Question: I have a rectangular sprite image that is 120px x 40px. When someone select the image I want the right side of the selected image to turn into an arrow pointing right.
I know how to use border-radius but that gives a curves whereas I want a point.
Using css how would I turn the right side of an image into a arrow?
Thanks
Basically I want to perform a border-radius only on the right side, but instead of curved pointed like an arrow.
'''
.selected {
-webkit-border-radius: 0px 25px 25px 0px;
border-radius: 0px 25px 25px 0px;
}
'''

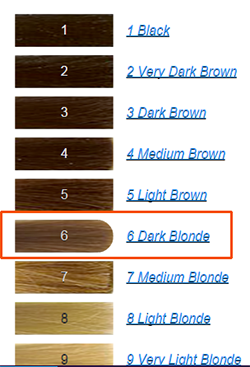
Answer: If you can keep the white background here is a very simple solution:
<URL>
Run the image in the background of the following example.
'''
<div class="container"></div>
<div class="container"></div>
<div class="container"></div>
'''
'''
.container {
background: #333;
width: 200px;
height: 60px;
position: relative;
overflow: hidden;
margin-bottom: 10px;
}
.container:hover::after {
content: "";
position: absolute;
width: 70px;
height: 30px;
background: #fff;
top: -20px;
right: -20px;
z-index: 1;
transform: rotate(45deg);
}
.container:hover::before {
content: "";
position: absolute;
width: 70px;
height: 30px;
background: #fff;
bottom: -20px;
right: -20px;
z-index: 1;
transform: rotate(-45deg);
}
'''